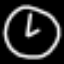
Label: clock